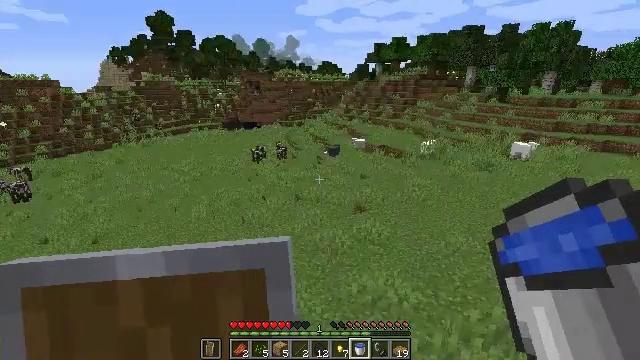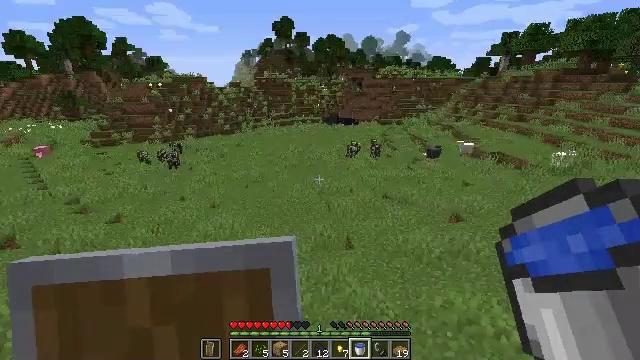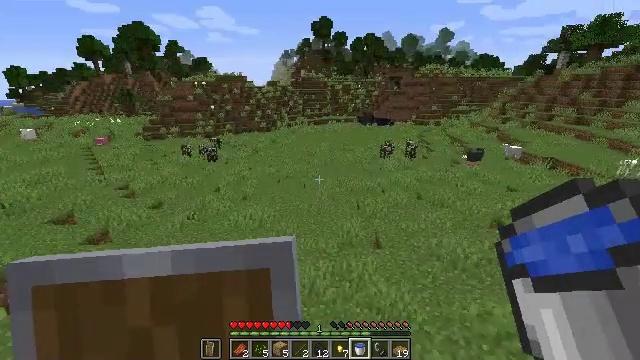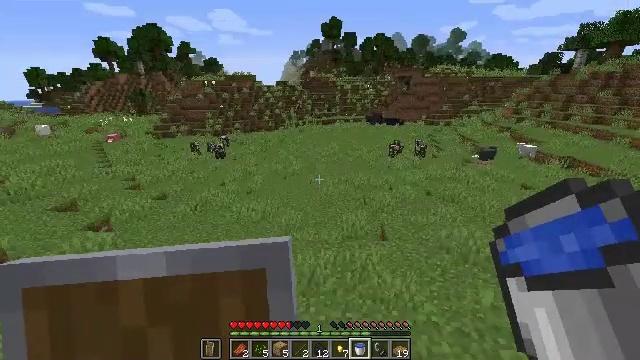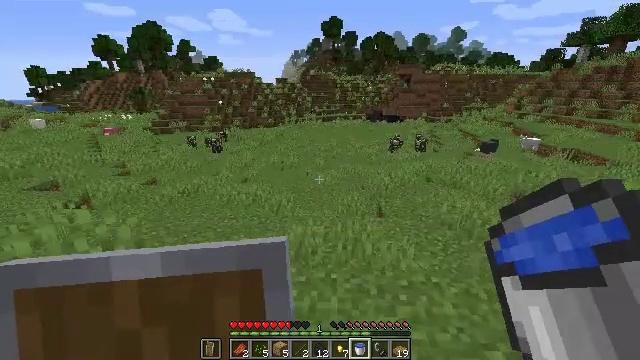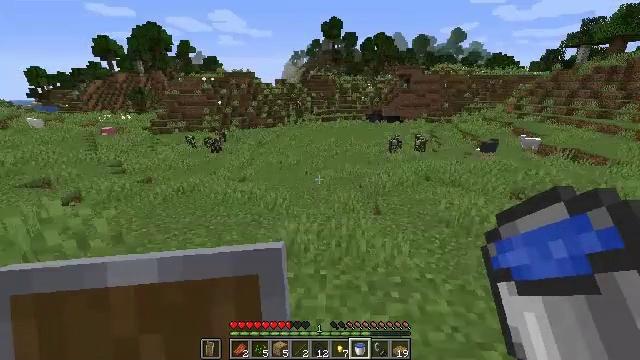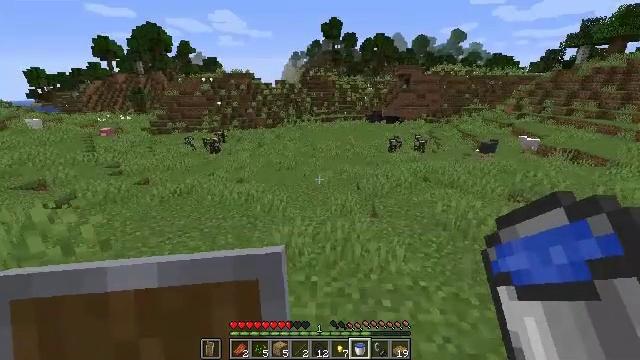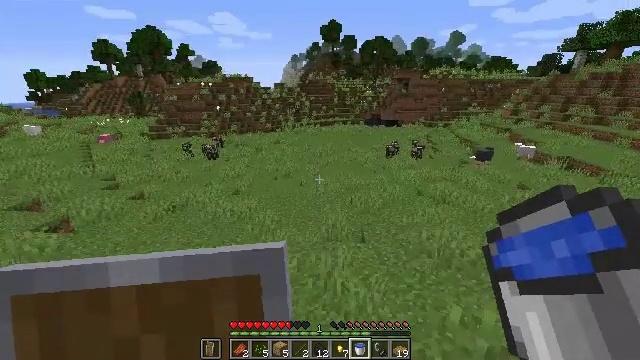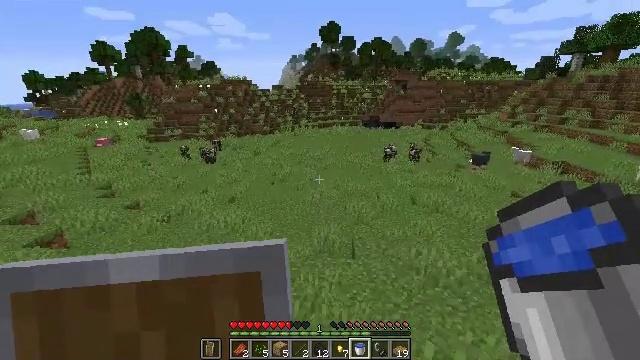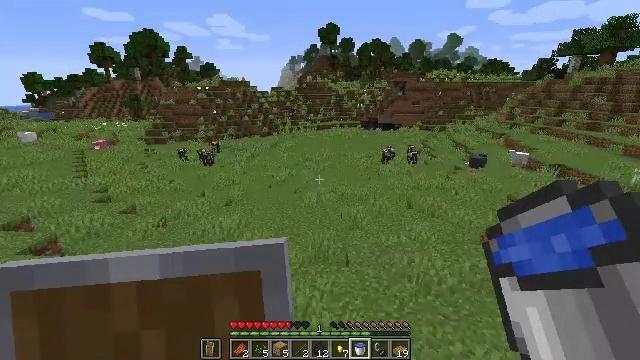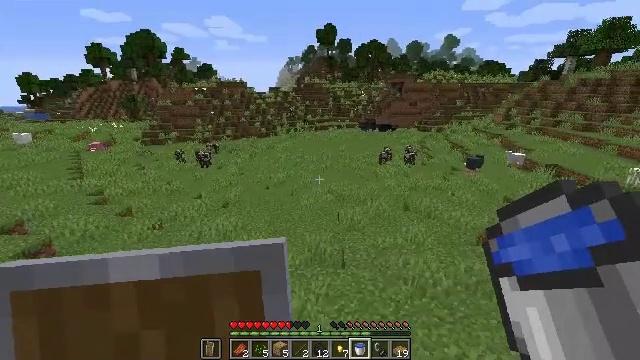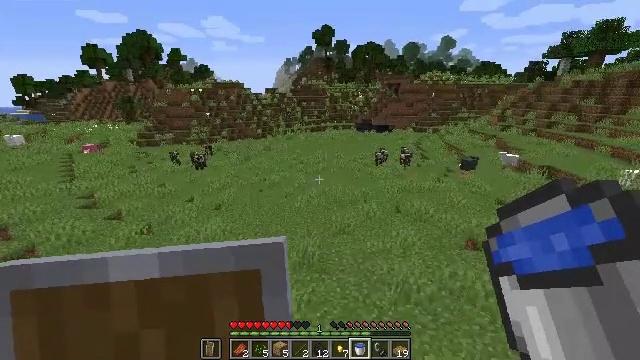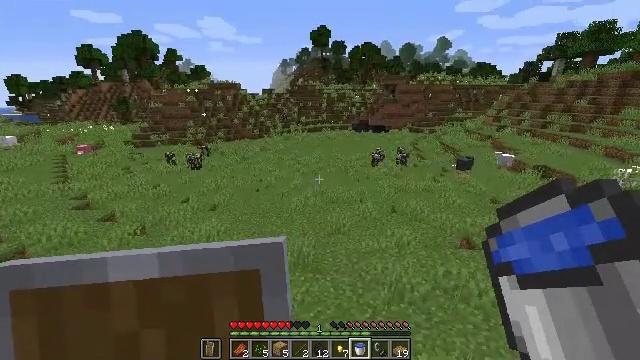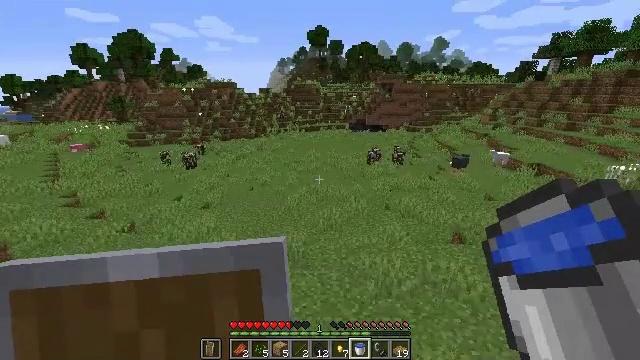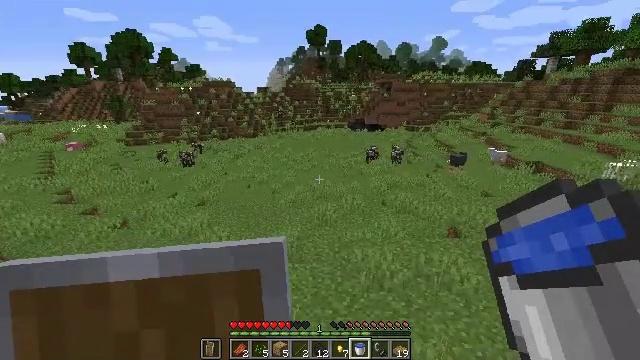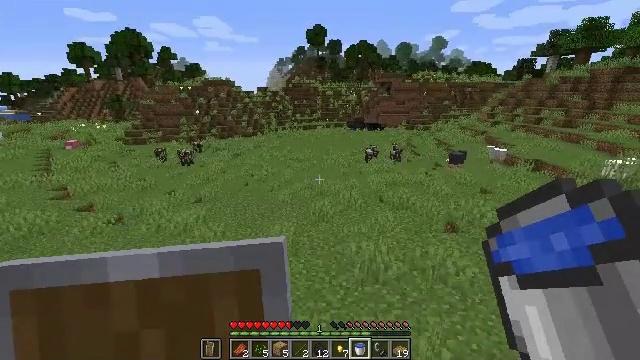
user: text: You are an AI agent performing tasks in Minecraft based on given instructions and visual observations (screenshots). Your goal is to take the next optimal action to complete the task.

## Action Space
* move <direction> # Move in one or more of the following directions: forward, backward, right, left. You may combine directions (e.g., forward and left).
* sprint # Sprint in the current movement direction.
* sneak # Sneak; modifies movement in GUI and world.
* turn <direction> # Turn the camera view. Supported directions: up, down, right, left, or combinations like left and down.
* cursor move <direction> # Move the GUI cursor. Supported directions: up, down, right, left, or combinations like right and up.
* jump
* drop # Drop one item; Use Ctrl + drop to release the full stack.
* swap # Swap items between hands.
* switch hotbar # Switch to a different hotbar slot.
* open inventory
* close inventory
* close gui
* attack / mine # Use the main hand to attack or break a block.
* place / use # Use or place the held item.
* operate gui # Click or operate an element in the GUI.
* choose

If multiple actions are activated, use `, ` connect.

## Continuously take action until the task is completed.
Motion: motion action
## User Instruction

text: Break the magma block to collect it.
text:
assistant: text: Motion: move forward and move right, turn left, jump
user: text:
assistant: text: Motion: move forward and move right, turn left, jump
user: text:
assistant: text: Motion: move forward and move right, turn left, jump
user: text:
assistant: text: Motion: move right, jump
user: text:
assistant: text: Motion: move right, jump
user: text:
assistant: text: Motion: move right, jump
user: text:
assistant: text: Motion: move right, jump
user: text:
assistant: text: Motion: move right, jump
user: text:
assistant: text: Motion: move right, jump
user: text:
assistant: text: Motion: move right, jump
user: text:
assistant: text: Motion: move right, jump
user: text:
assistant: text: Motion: move right, jump
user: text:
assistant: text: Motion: move right, jump
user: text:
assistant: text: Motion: move right, jump
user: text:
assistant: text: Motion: move right, jump
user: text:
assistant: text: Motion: move right, jump
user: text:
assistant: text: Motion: move right, jump
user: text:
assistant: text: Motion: move right, jump
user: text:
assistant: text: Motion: move right, jump
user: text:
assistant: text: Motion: move right, turn right and up, jump
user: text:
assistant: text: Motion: move right, turn right and up, jump
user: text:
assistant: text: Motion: move right, turn right, jump
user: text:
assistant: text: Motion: move forward and move right, turn right
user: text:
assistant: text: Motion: move forward and move right, turn right
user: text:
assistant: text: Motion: move forward and move right, turn right
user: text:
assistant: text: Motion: move forward and move right
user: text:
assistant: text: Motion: move forward and move right
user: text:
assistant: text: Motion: move forward and move right
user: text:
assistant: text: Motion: move forward and move right
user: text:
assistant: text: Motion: move forward and move right